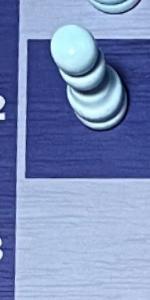
Label: Empty